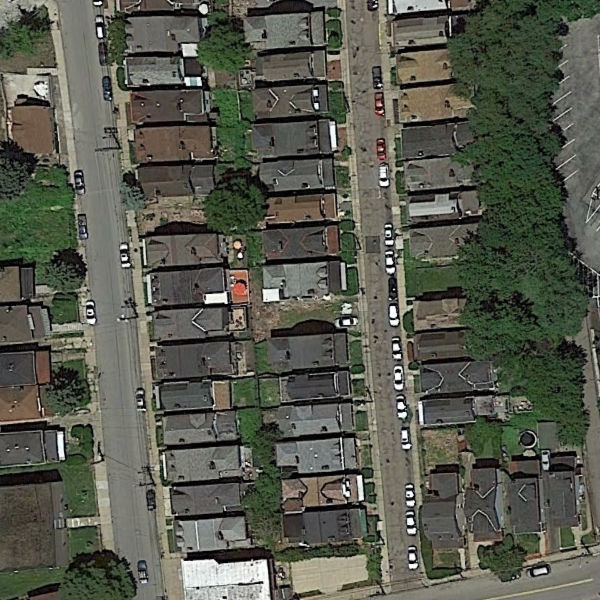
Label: DenseResidential